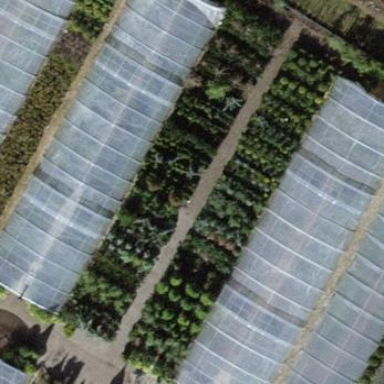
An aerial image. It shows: Greenhouse.